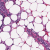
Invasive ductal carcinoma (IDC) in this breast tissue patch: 0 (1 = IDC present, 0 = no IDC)